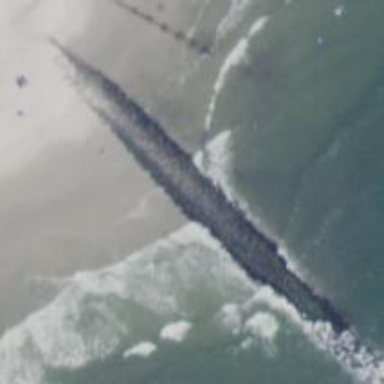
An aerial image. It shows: Breakwater structure.